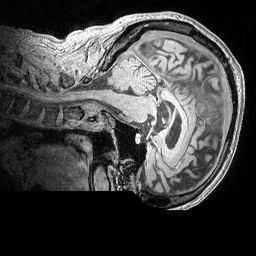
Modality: MP2RAGE
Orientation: sagittal
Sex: male
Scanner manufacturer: siemens
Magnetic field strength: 3 T
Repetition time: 5 s
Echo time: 0.00292 s